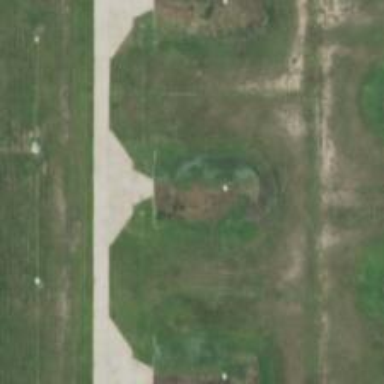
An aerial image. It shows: Military bunker.